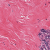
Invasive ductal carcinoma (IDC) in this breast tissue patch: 0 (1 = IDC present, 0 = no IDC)